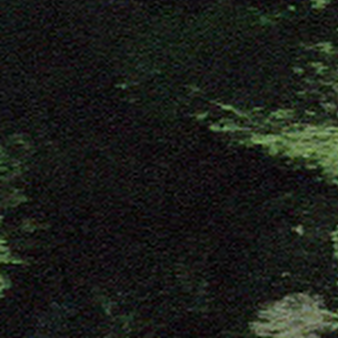
Label: other